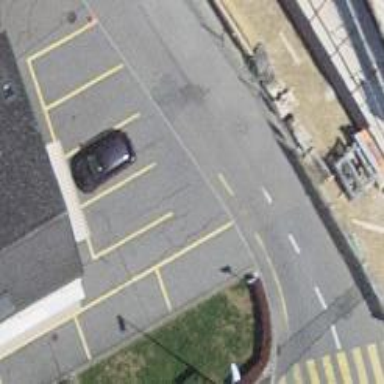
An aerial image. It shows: Street-side parking area with asphalt surface.